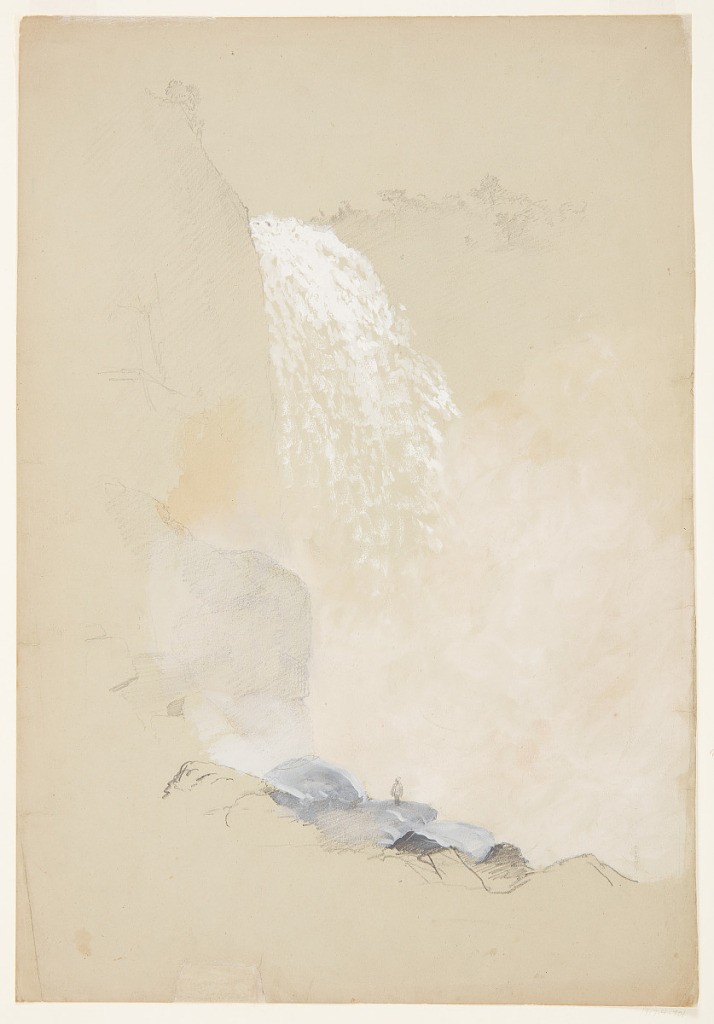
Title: Tequendama Falls near Bogotá, Colombia
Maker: Frederic Edwin Church, American, 1826–1900
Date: June 20-30, 1853
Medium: Graphite and white gouache on gray-green paper
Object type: Drawing
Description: Landscape sketch showing a close-up view of Tequendama Falls near Bogotá, Colombia. In the foreground, a figure stands atop one in a series of large, dark boulders at lower center. Above them, immense quatities of water pour over the rim of the cascade and send up a tumultuous plume of mist that seems to veil the entire scene. Beside the top of the falls, the heavily wooded cliff edge is visible.